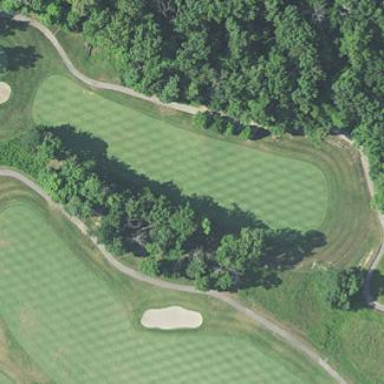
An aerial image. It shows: Rough area on grassy golf course.